Current action and preconditions to check: trajectory_clear

Your task: For each precondition in the list above, predict whether it will hold at this action.

Consider the current scene as observed from the mobile robot's camera, and analyze the predicted future states of all dynamic agents (e.g., people, animals, vehicles, or any moving entities) within the NEXT SECOND.

IMPORTANT: Only answer "very likely" if you are absolutely certain—based on strong, clear evidence—that a dynamic agent will violate the precondition in the predicted future state. Do NOT answer "very likely" for unlikely, ambiguous, or low-probability risks.

Ask yourself for each precondition: Is there a high probability, with clear and convincing evidence, that the predicted future states of any dynamic agent will interfere with the predicted future state of the currently executing action within the NEXT SECOND, causing that precondition to fail?

Assess the risk level based on these predictions. Use "likely" or "very likely" if motions create a clear risk of interference.

Use "neutral" or "improbable" if agents are nearby but their predicted paths are clearly diverging or non-conflicting.

Failure Risk Categories: "very improbable", "improbable", "neutral", "likely", "very likely"

Answer Format: Output ONLY the probability_of_failure value from these categories: "very improbable", "improbable", "neutral", "likely", "very likely"

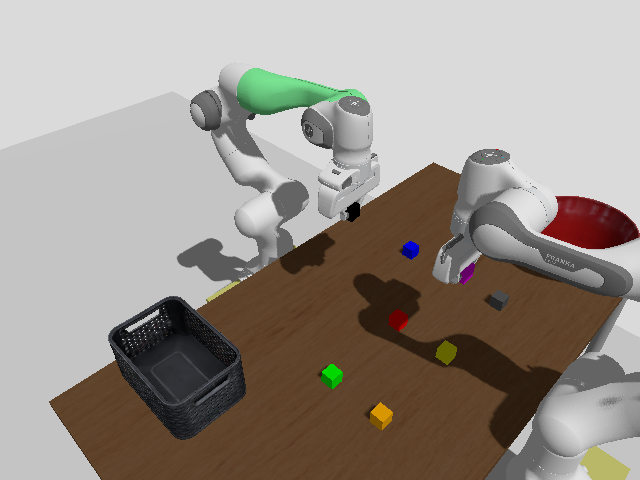

Answer: improbable